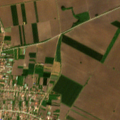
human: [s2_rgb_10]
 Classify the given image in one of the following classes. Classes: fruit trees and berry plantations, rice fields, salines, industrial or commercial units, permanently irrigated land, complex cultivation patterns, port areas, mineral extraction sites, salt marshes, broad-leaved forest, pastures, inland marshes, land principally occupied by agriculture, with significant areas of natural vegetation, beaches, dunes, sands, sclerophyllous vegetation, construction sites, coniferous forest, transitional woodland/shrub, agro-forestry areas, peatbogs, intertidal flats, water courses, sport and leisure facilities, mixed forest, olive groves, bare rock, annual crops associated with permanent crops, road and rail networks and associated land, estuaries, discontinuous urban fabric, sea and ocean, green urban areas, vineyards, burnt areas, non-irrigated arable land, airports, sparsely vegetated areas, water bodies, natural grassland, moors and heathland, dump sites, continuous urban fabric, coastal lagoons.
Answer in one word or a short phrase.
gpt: discontinuous urban fabric, non-irrigated arable land, complex cultivation patterns